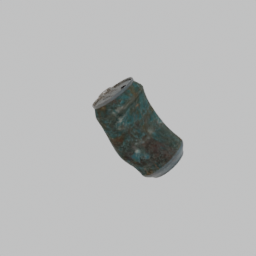
Label: tools